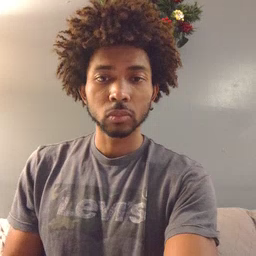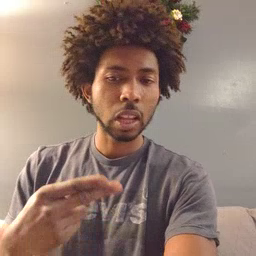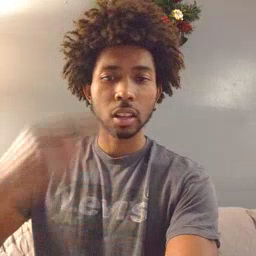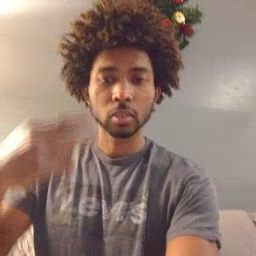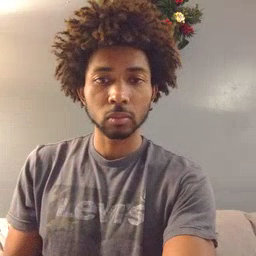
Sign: high